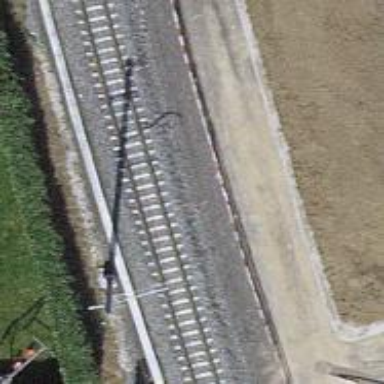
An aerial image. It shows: Narrow-gauge railway with 1 track. The tracks are electrified with contact line.